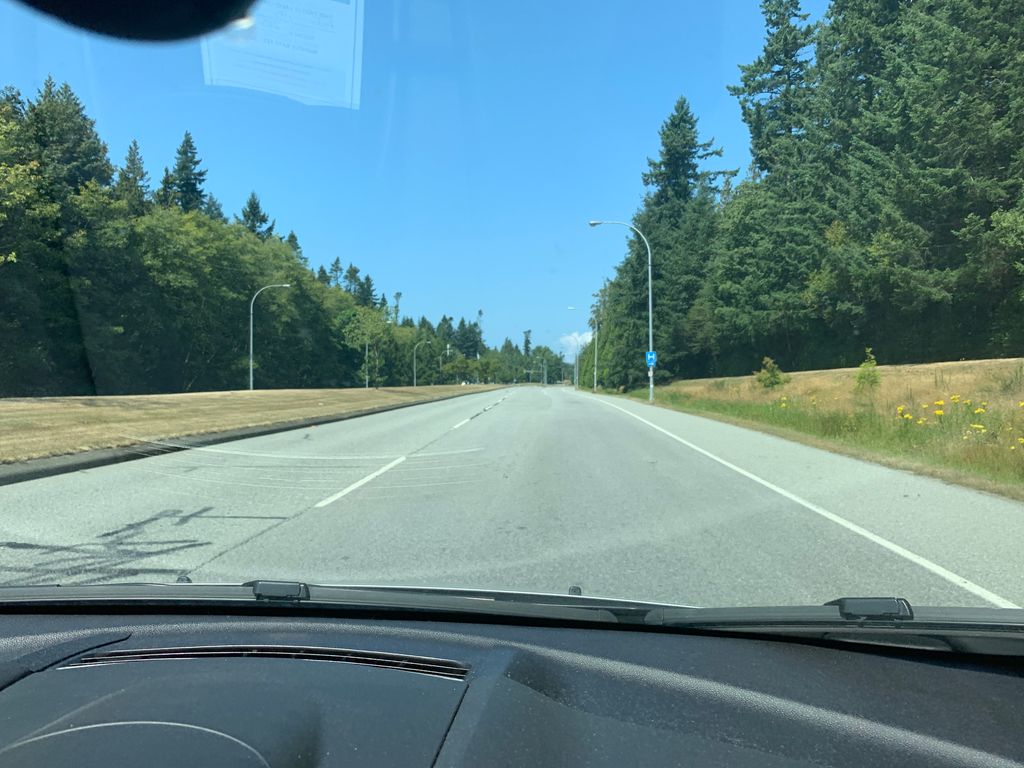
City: vancouver